Question: I am new user with java and finally got my code to work and tried transporting it to a remote machine as a jar to run and started getting the following error:
'''
com.microsoft.sqlserver.jdbc.SQLServerConnection <init> SEVERE: Java Runtime Environment
(JRE) version 1.8 is not supported by this driver. Use the sqljdbc4.jar class library,
which provides support for JDBC 4.0.java.lang.UnsupportedOperationException:
Java Runtime Environment (JRE) version 1.8 is not supported by this driver. Use
the sqljdbc4.jar class library, which provides support for JDBC 4.0.
at com.microsoft.sqlserver.jdbc.SQLServerConnection.<init>
(SQLServerConn
'''
I updated the driver in the build path and still does not work. It runs fine on my desktop so not sure what the issue is. Please advise as to what is the best approach here.
EDIT:
The snapshot I posted above shows 1.8 but i have tried it on several 1.7 machine versions.

and also connection code
'''
String dataConnectionUrl = "jdbc:sqlserver://192.xxx.x.xxx:1433;" +
"databaseName=clientsDB;user=me;password=notyou";
'''
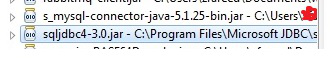
Answer: Microsoft JDBC Driver 4.0 for SQL Server (sqljdbc4.jar), available via the download link on the page <URL>, is indeed compatible with both JRE 7 and JRE 8. I just confirmed Java 8 compatibility on an Xubuntu 14.04 box with
'''
java version "1.8.0_25"
Java(TM) SE Runtime Environment (build 1.8.0_25-b17)
Java HotSpot(TM) 64-Bit Server VM (build 25.25-b02, mixed mode)
'''